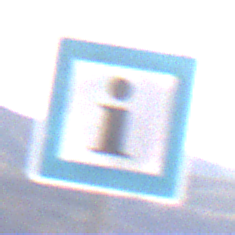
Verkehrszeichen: Informationsstelle
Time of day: MorningAfternoon
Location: Outdoor (Nature)
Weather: PartlyCloudy
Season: NotSpecified
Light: Natural